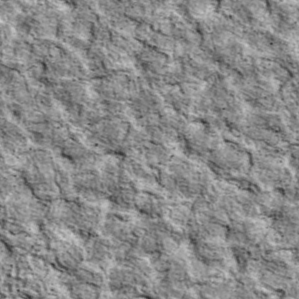
Label: non_frost